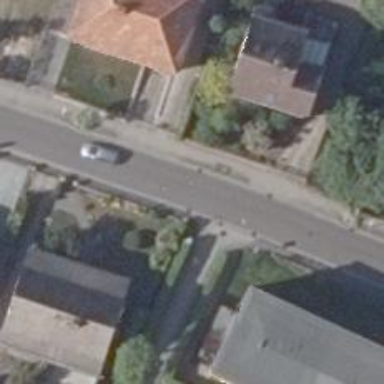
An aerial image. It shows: Residential road with asphalt surface.